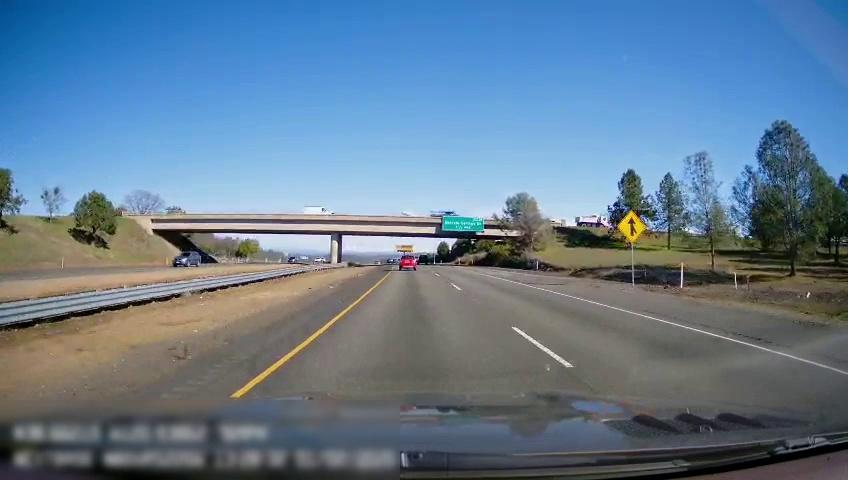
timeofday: Day
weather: Sunny
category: Drivable Space
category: Drivable Space
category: Vehicles | SUV
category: Vehicles | SUV
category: Vehicles | Truck
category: Vehicles | Truck
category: Vehicles | Truck
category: Vehicles | SUV
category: Vehicles | Car
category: Lanes | Current Lane
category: Lanes | Current Lane
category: Lanes | Alternate Lane
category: Traffic | Signs
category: Traffic | Signs